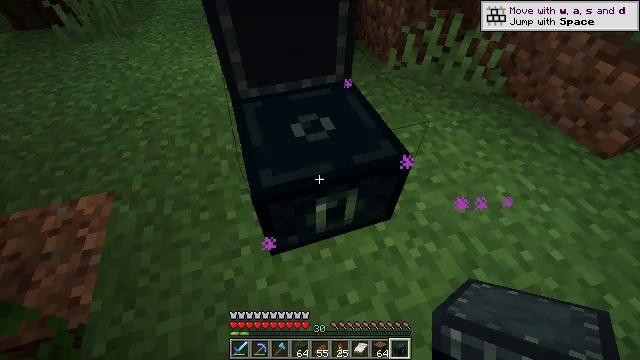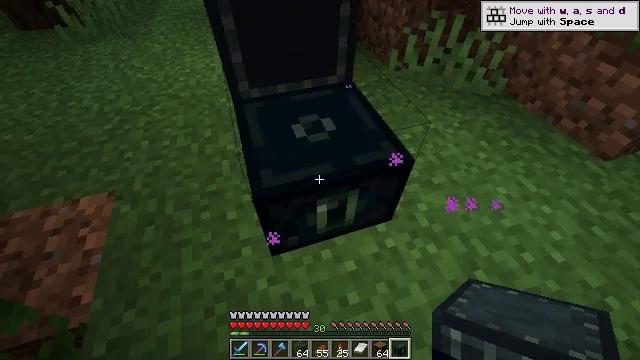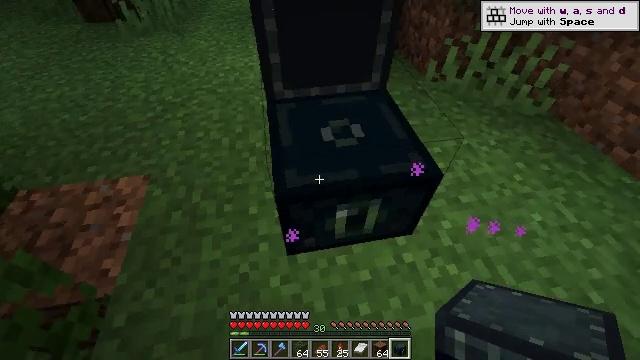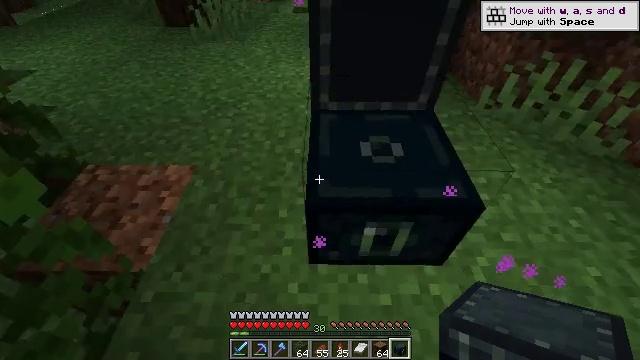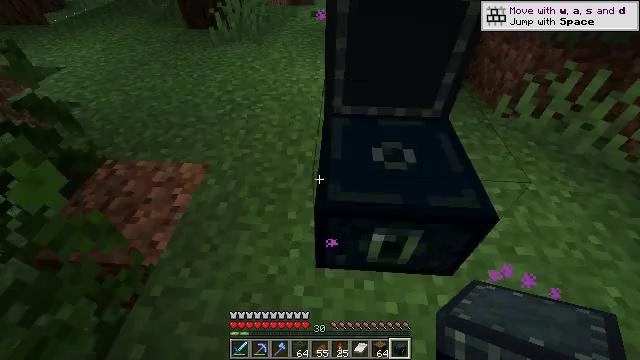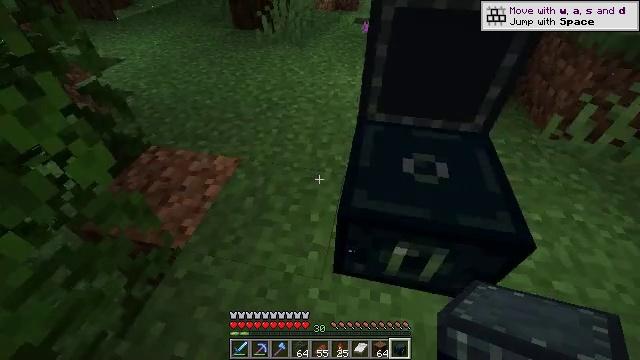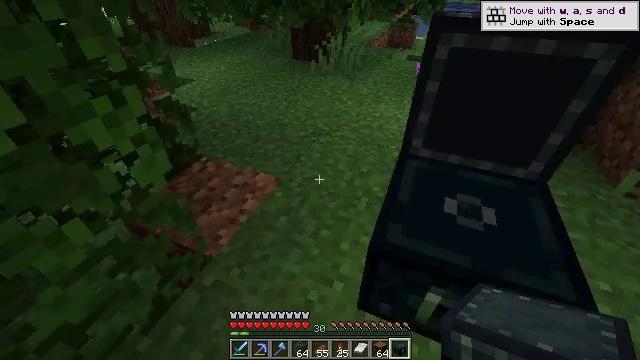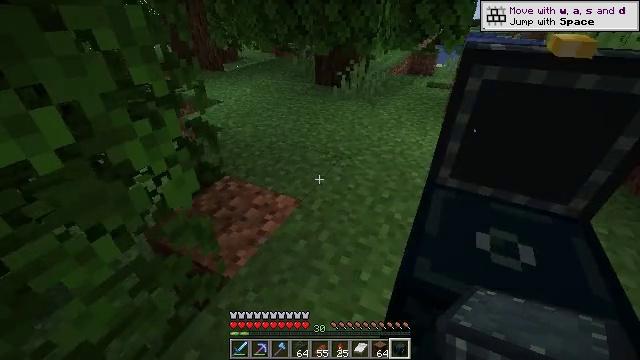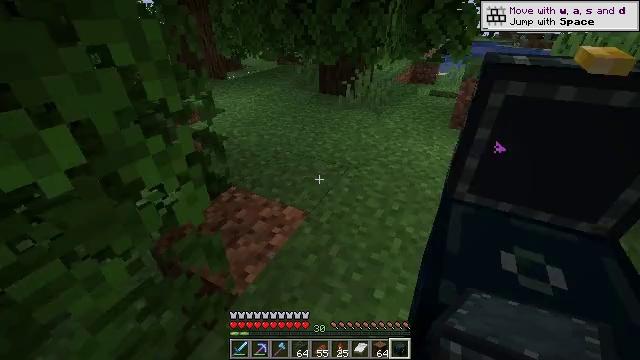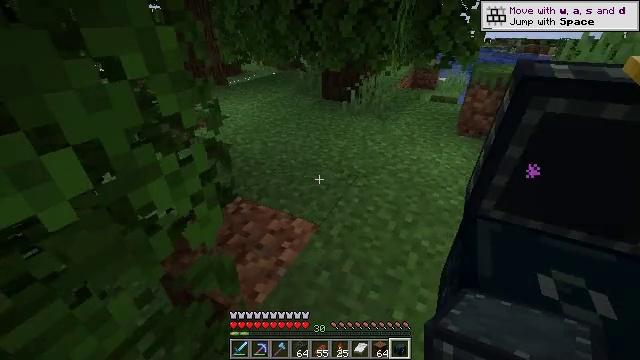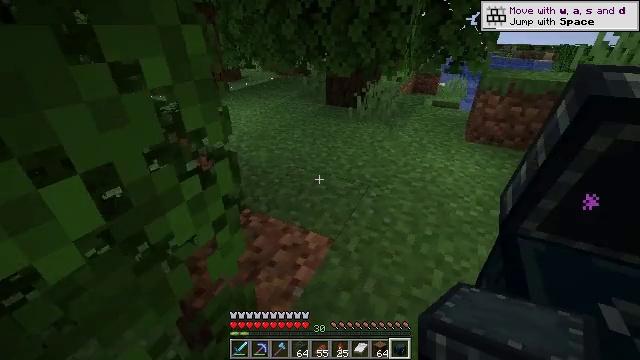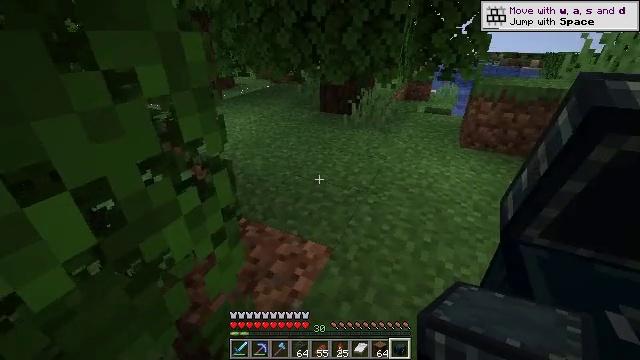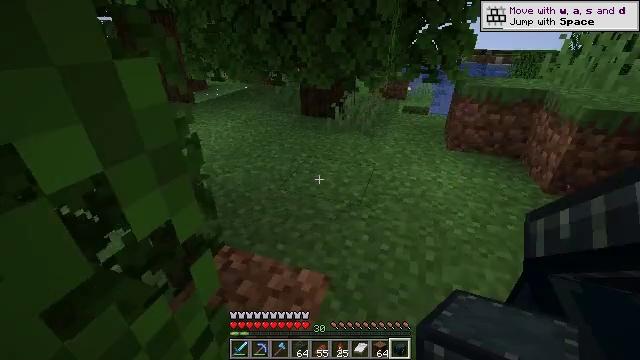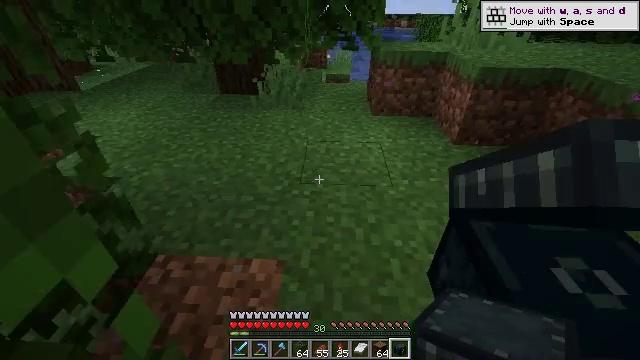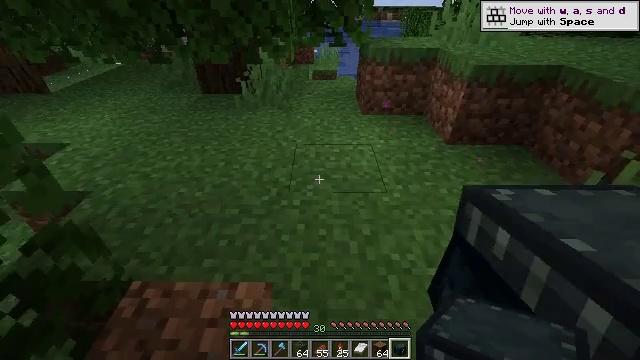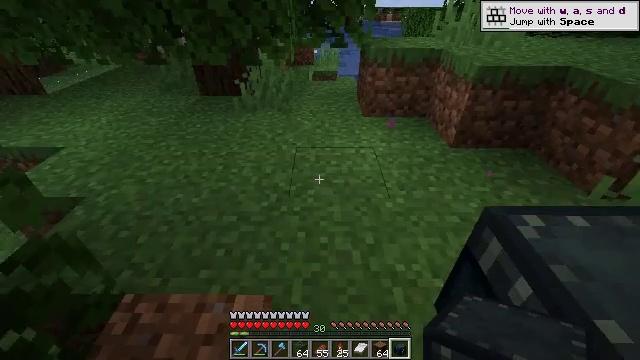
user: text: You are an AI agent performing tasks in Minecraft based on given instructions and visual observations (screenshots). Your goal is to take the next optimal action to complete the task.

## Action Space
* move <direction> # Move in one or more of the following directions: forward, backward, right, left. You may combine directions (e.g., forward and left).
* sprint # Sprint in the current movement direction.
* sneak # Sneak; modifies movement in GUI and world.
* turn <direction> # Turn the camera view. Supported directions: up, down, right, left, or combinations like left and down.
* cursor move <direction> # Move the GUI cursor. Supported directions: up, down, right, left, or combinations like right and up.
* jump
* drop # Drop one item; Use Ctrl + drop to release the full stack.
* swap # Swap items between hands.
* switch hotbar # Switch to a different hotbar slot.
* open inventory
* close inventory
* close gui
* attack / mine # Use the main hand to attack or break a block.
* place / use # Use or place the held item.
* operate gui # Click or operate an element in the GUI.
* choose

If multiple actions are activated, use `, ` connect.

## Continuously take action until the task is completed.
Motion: motion action
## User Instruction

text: Remove spruce leaves from the inventory.
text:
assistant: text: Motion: close gui
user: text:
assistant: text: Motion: turn left
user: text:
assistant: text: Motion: turn left and up
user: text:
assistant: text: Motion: turn left
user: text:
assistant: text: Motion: turn left
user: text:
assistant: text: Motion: turn left and up
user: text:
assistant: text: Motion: move left, turn left and up
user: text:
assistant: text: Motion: move forward and move left, turn up
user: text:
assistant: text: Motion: move forward and move left
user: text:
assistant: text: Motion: move forward and move left
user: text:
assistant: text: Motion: move forward, turn right and up
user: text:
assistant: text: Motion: move forward, turn right
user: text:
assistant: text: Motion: move forward, turn right and down
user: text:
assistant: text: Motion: turn right and down
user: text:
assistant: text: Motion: no_op
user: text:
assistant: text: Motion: no_op
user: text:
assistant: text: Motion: no_op
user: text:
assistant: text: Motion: turn left and up
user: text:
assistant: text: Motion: turn left and up
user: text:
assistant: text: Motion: move forward, turn left and up
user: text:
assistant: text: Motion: move forward, turn left and up
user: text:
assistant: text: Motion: move forward, turn left and up
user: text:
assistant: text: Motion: move forward
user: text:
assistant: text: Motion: move forward
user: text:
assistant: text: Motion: move forward, turn left and up
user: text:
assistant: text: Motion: move forward and move right, turn left and up
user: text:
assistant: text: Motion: move forward and move right
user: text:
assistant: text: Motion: move forward
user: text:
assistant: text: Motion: move forward, turn right and up
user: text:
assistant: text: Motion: move forward, turn right